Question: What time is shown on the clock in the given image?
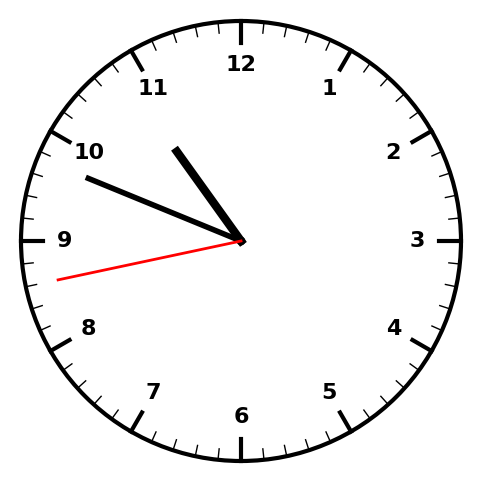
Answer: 10:48:43